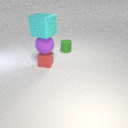
large cyan rubber cube above small red rubber cube